Question:
Hi experts, can you please suggest me how can i start the work to get only that image+text swipping effect. Actually, we have an RSS link, from that link we need to fetch and display the images and description as shown above. I have completed RSS data fetching and image displaying with respect to left/right arrows but i could not able to add swiping effect on images. In many examples, onTouchEvent() method is used but it applies to entire layout swipping, i dont want that effect.
Thanks
venu
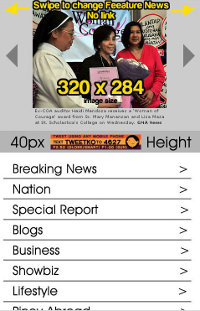
Answer: the easiest way to do it would be to replace your ImageView with a <URL> to know when to load new data for the list view below.
Here's the official Android <URL> on using the Gallery widget.
Cheers